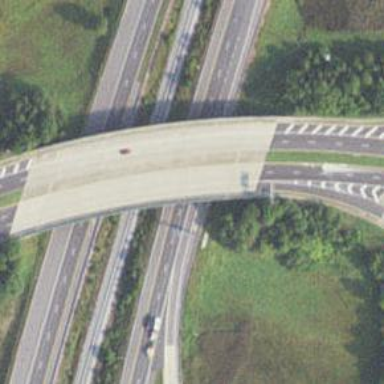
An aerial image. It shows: Bridge over motorway_link.